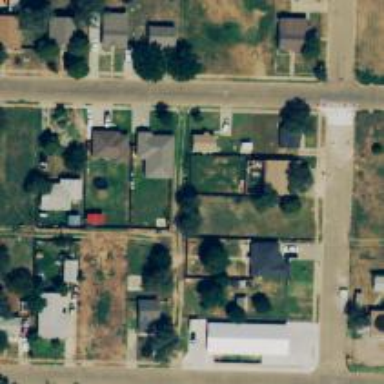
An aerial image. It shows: Alley classified as service road.